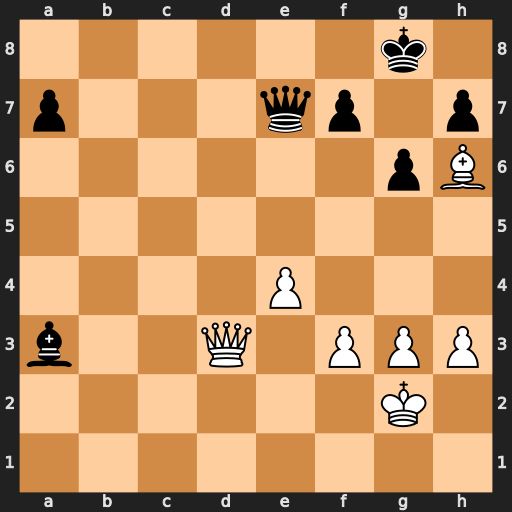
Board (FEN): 6k1/p3qp1p/6pB/8/4P3/b2Q1PPP/6K1/8
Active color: w
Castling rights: -
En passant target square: -
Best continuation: Qc3 Qf8 Bxf8